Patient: sex F, age 37
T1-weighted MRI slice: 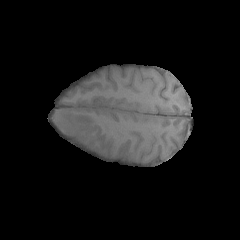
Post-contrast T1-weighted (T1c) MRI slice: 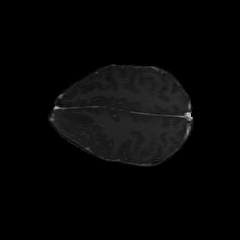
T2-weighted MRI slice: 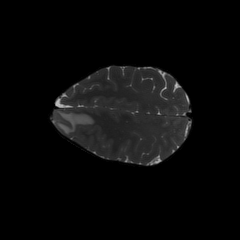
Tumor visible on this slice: yes
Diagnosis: Glioblastoma, IDH-wildtype
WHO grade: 4